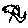
Label: bird